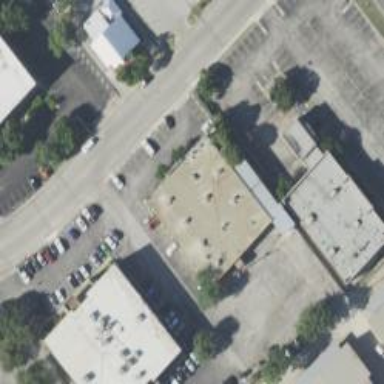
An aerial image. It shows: Building that serves as bar.